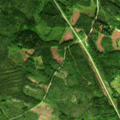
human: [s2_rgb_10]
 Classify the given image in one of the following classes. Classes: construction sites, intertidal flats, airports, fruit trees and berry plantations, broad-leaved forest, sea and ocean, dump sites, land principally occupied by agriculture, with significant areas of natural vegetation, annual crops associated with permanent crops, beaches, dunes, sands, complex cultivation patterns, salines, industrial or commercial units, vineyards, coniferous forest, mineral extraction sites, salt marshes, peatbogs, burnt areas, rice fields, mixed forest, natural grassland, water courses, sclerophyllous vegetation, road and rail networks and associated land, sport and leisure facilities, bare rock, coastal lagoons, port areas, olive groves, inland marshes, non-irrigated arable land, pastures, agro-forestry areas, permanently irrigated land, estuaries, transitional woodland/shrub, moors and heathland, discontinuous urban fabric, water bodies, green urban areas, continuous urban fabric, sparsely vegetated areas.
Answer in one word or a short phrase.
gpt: coniferous forest, mixed forest, transitional woodland/shrub